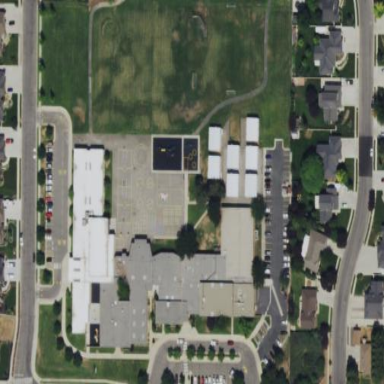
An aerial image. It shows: School.